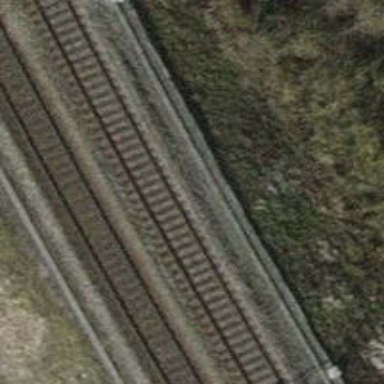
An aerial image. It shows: Railway track with contact line for electrification.